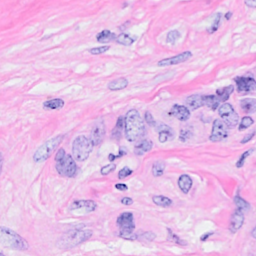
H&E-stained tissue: Breast